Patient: sex F, age 71
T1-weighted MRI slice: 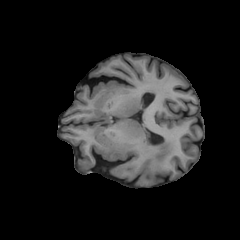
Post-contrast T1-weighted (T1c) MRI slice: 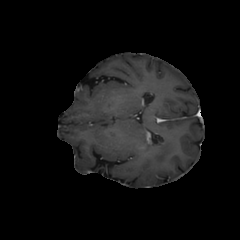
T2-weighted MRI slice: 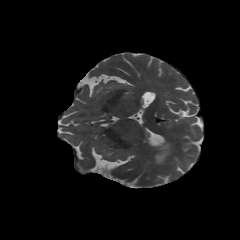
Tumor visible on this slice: yes
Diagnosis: Glioblastoma, IDH-wildtype
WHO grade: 4